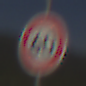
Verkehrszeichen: Geschwindigkeit60
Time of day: MorningAfternoon
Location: Outdoor (RoadRail)
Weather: PartlyCloudy
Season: NotSpecified
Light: Natural